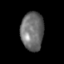
Tissue: skin
Cell type: Epithelial cells
Senescence score: 0.7595
Nuclear area (px): 854
Mean DAPI intensity: 109.965